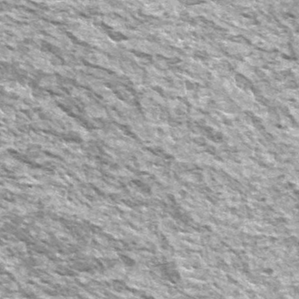
Label: frost